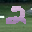
Label: 2